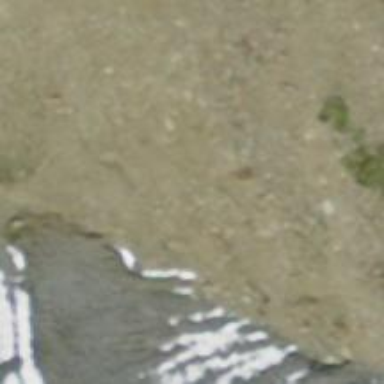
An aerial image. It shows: Rocky path.